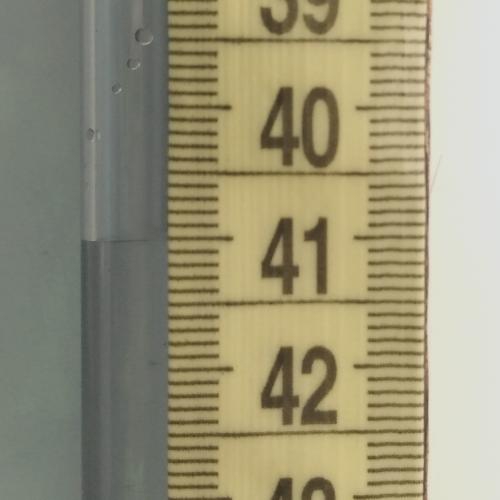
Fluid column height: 41.0 cm